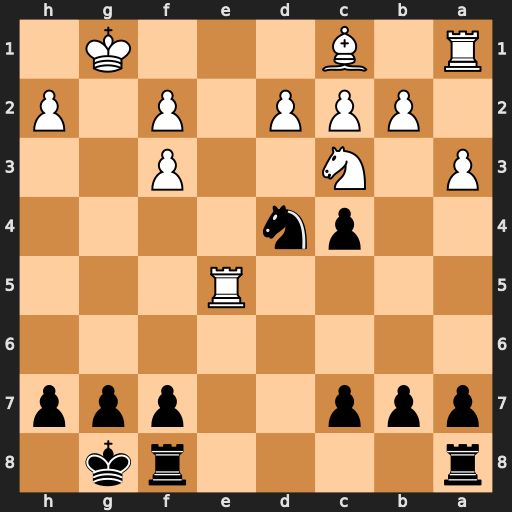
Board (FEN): r4rk1/ppp2ppp/8/4R3/2pn4/P1N2P2/1PPP1P1P/R1B3K1
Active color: b
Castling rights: -
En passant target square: -
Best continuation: Nxf3+ Kg2 Nxe5